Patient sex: F
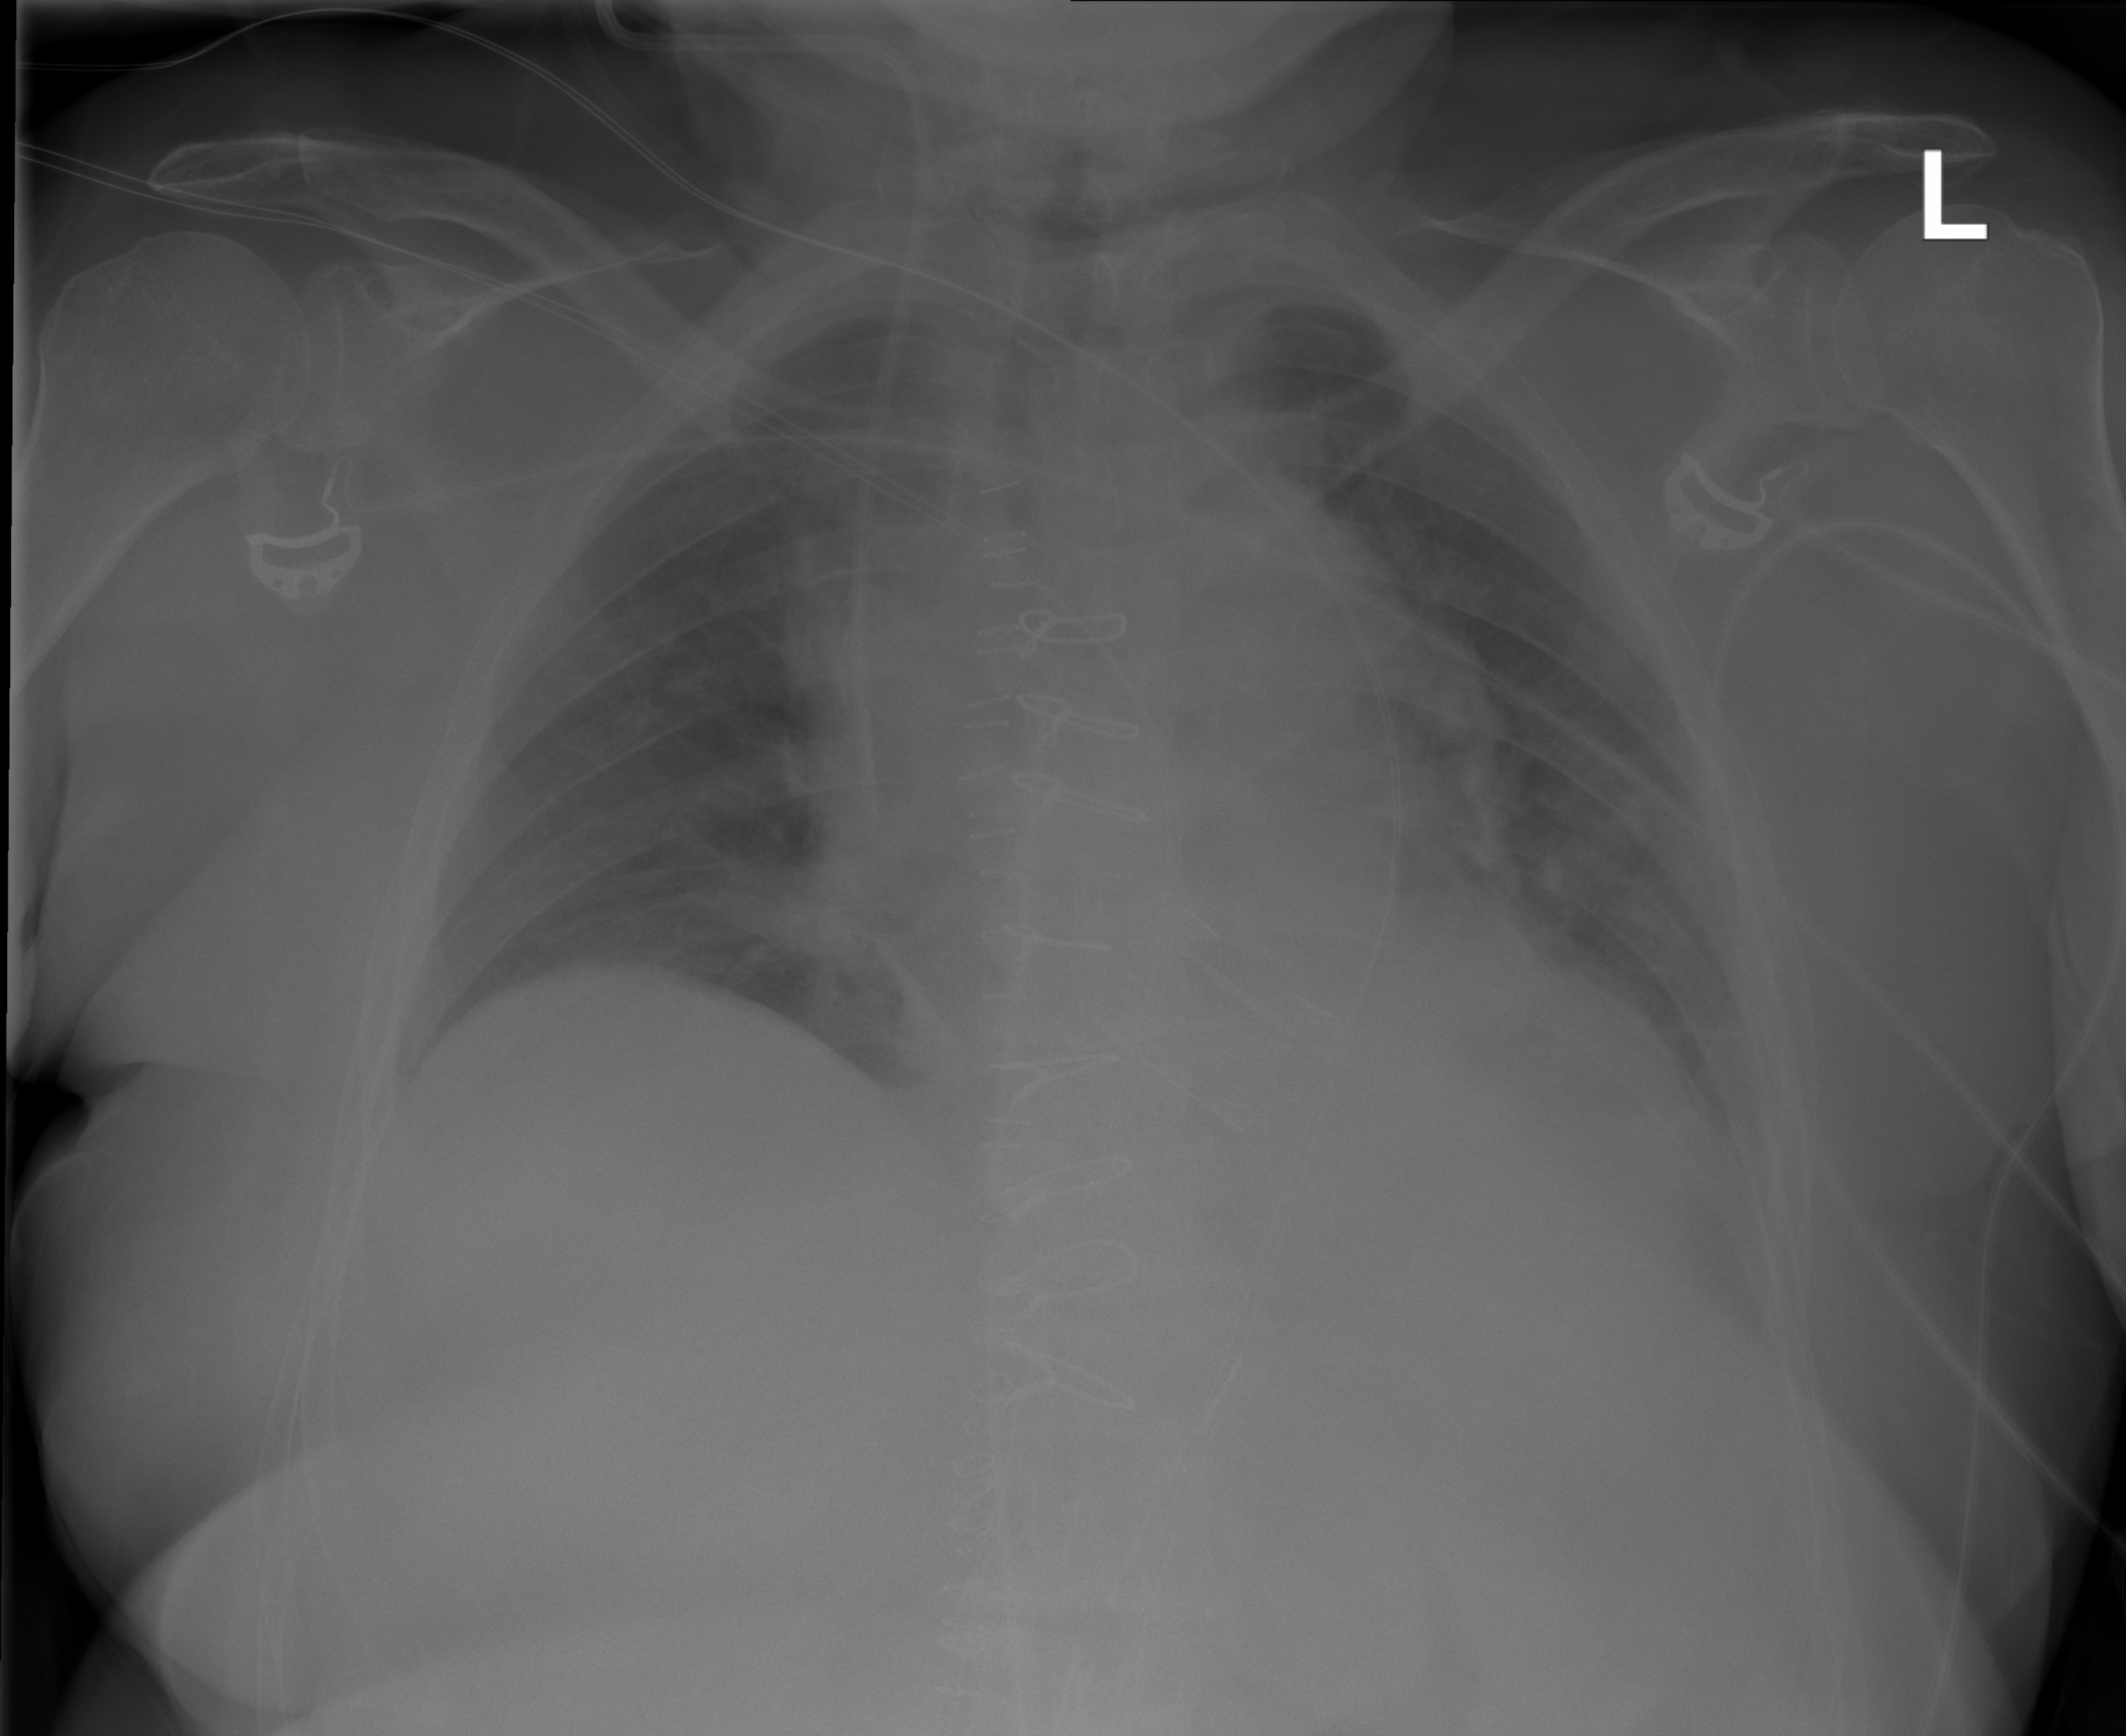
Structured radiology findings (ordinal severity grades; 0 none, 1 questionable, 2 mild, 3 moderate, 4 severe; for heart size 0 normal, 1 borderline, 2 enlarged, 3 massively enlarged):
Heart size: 0
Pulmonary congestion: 2
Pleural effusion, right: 0
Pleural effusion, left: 0
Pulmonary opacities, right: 0
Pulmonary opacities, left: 2
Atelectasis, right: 0
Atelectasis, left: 0